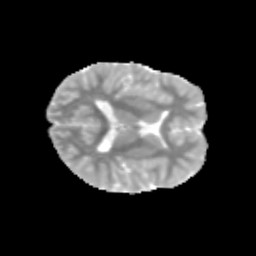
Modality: MD
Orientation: axial
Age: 11
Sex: male
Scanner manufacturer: siemens
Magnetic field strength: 3 T
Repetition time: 3.8 s
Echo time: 0.07 s